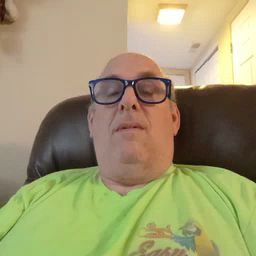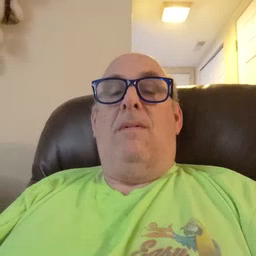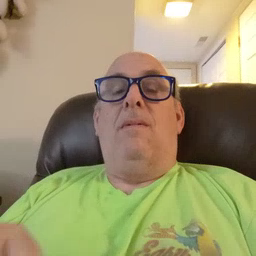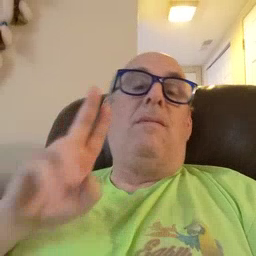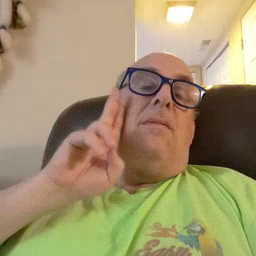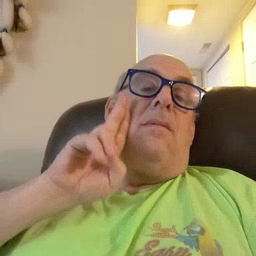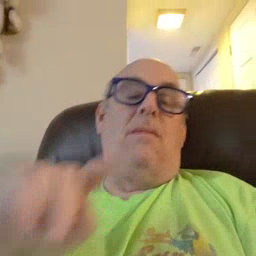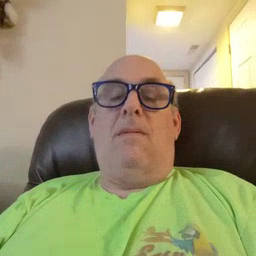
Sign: uncle